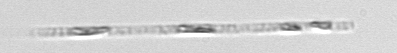
Label: Leptocylindrus